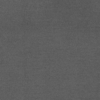
Label: dusty